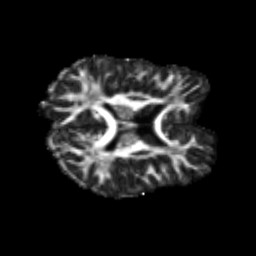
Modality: FA
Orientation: axial
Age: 29
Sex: male
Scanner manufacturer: siemens
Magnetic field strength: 3 T
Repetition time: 3.5 s
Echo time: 0.125 s